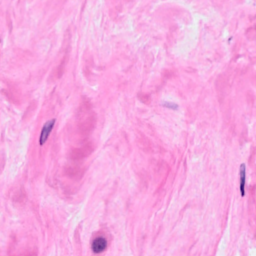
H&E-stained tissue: Breast